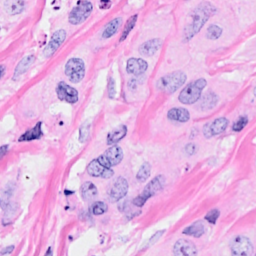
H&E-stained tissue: Breast